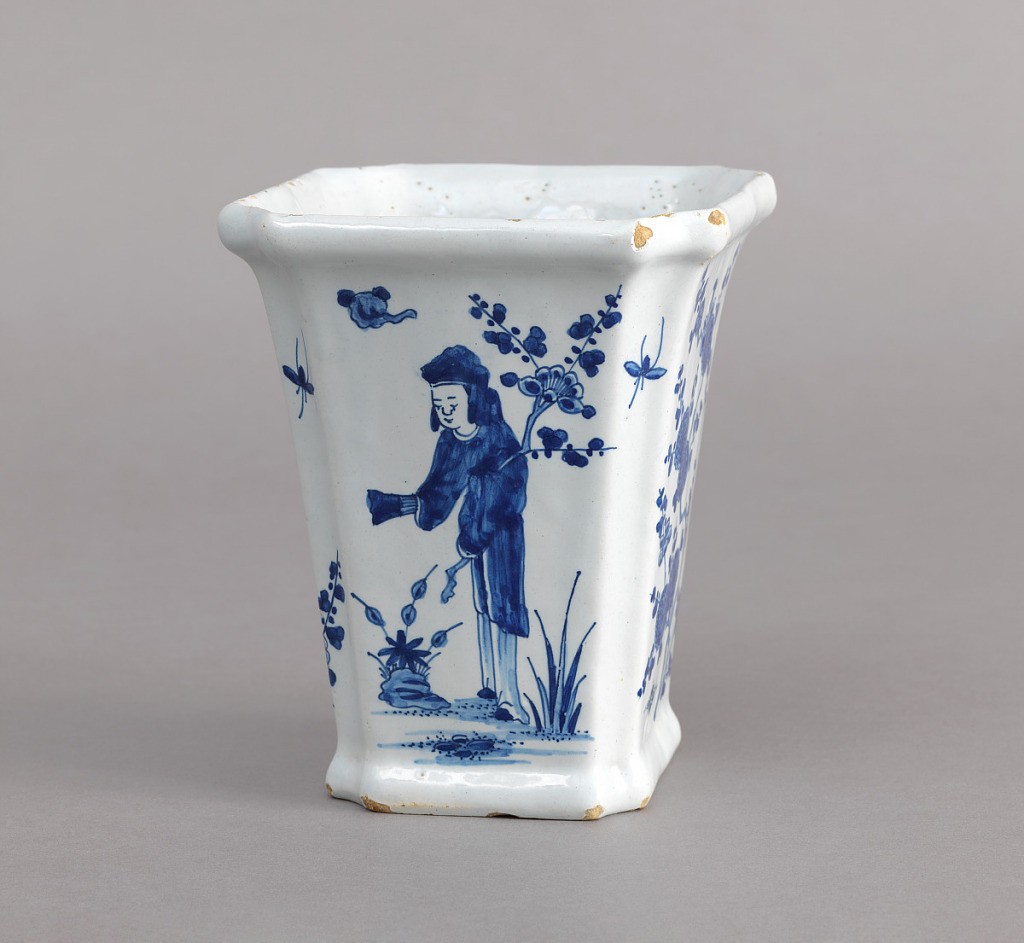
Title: Flower pot and stand
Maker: De Drie Posteleyne Astonne (The Three Porcelain Ash-Barrels)
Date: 1759–1804
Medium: Tin-glazed earthenware
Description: Four-sided pot with champfered corners, slightly flaring sides, everted rim, molded base, bottom pierced with 5 holes; saucer of conforming shape with short raised everted rim; painted underglaze blue on white on sides of pot with Chinese figures and prunus blossoms, on saucer with floral sprays.